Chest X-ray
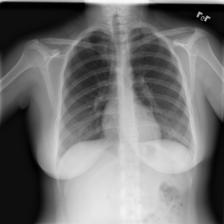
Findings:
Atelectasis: negative
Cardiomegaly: negative
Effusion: negative
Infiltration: negative
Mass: negative
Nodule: negative
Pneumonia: negative
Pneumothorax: negative
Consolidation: negative
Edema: negative
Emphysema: negative
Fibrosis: negative
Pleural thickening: negative
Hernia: negative